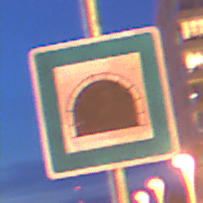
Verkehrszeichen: Tunnel
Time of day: Night
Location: Outdoor (Urban)
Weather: PartlyCloudy
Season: NotSpecified
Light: Artificial